Field crop: tomato
Growth stage: 1
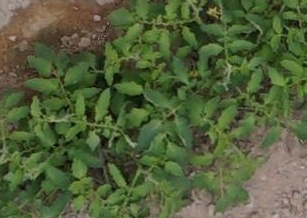
Species: tomato